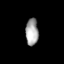
Tissue: lung
Cell type: Endothelial cells
Senescence score: 0.6442
Nuclear area (px): 334
Mean DAPI intensity: 165.084